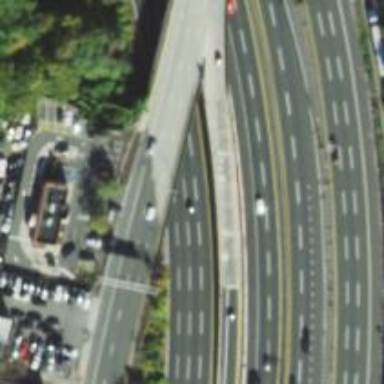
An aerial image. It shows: Urban expressway bridge on trunk highway.